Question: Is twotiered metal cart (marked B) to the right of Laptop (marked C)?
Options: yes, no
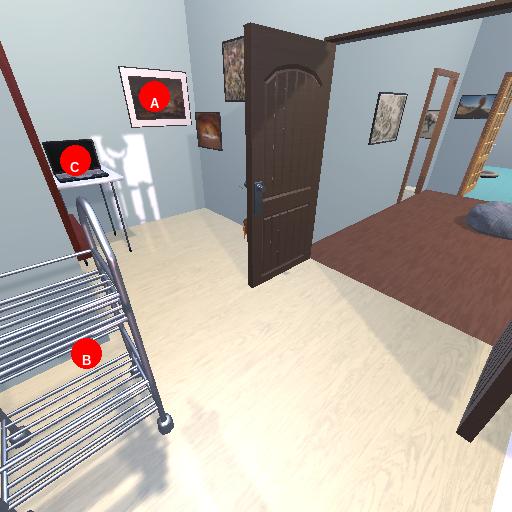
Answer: yes